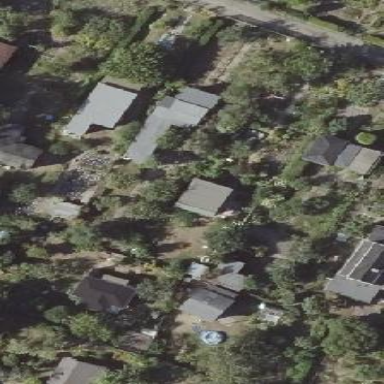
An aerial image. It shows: Fence surrounding allotment plots.